Question: I am experimenting with package in language.
My task is to plot the chart shown in the picture from this excellent paper:
<URL>
Can you please give me some hint on how to plot this?
Thank you in advance

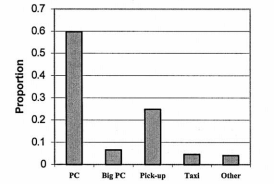
Answer: I think this is what you are looking for:
'''
# Category names
my.names <- c("test1","test2","test3")
# Example data
data <- runif(length(my.names))
# Normalize the example data as a percentage of the total
data.norm <- data / sum(data)
# Use barplot to plot the results, plot without an x axis
x <- barplot(data.norm,names.arg=my.names,xaxt="n")
# Apply new x labels rotated by 45 degrees
text(cex=1, x=x-0.1, y=-0.05, my.names, xpd=TRUE, srt=45)
'''